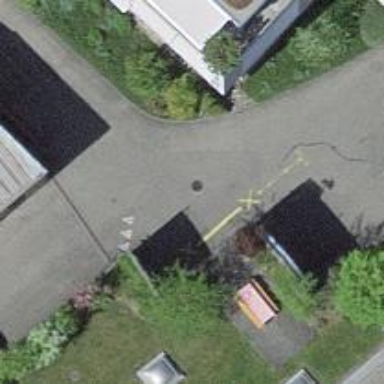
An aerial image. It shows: Parking entrance.